Current action and preconditions to check: trajectory_clear

Your task: For each precondition in the list above, predict whether it will hold at this action.

Consider the current scene as observed from the mobile robot's camera, and analyze the predicted future states of all dynamic agents (e.g., people, animals, vehicles, or any moving entities) within the NEXT SECOND.

IMPORTANT: Only answer "very likely" if you are absolutely certain—based on strong, clear evidence—that a dynamic agent will violate the precondition in the predicted future state. Do NOT answer "very likely" for unlikely, ambiguous, or low-probability risks.

Ask yourself for each precondition: Is there a high probability, with clear and convincing evidence, that the predicted future states of any dynamic agent will interfere with the predicted future state of the currently executing action within the NEXT SECOND, causing that precondition to fail?

Assess the risk level based on these predictions. Use "likely" or "very likely" if motions create a clear risk of interference.

Use "neutral" or "improbable" if agents are nearby but their predicted paths are clearly diverging or non-conflicting.

Failure Risk Categories: "very improbable", "improbable", "neutral", "likely", "very likely"

Answer Format: Output ONLY the probability_of_failure value from these categories: "very improbable", "improbable", "neutral", "likely", "very likely"

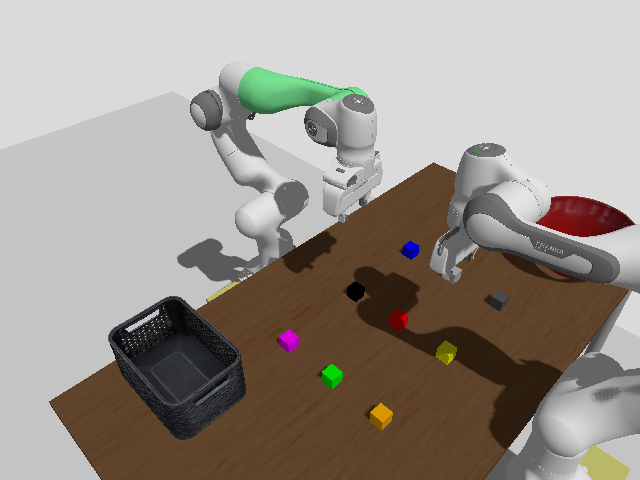

Answer: neutral